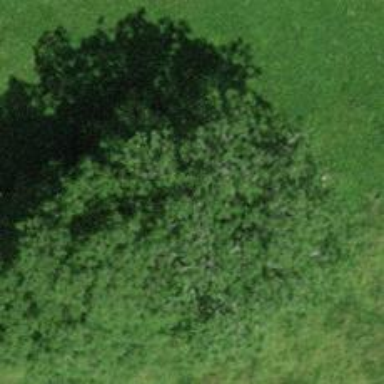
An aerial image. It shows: Broadleaved tree with lush leaves.